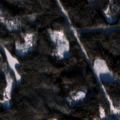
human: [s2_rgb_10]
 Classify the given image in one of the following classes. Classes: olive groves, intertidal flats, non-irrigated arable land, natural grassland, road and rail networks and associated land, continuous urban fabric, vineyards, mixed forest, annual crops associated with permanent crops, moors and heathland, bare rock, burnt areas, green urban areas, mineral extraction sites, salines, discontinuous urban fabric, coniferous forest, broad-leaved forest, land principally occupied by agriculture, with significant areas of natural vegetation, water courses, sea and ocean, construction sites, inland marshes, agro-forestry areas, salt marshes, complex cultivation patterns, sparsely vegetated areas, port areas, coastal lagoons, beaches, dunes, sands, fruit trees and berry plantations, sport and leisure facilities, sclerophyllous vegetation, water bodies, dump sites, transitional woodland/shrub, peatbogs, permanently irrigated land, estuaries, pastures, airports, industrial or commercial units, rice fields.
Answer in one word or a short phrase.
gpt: coniferous forest, mixed forest